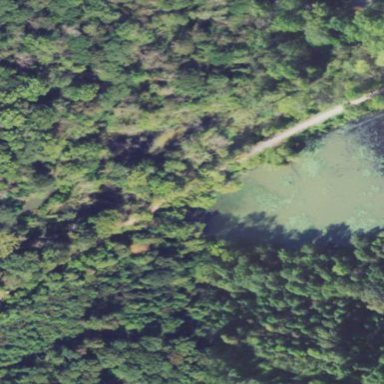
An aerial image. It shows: Peaceful pond surrounded by nature.